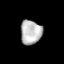
Tissue: lung
Cell type: Epithelial cells
Senescence score: 0.1763
Nuclear area (px): 497
Mean DAPI intensity: 187.427